Interaction volume radius: 10 \u00c5
Interaction volume height: 25 \u00c5
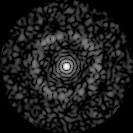
Disorder parameter: 0.8199